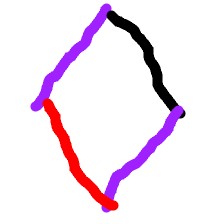
Shape: rhombus